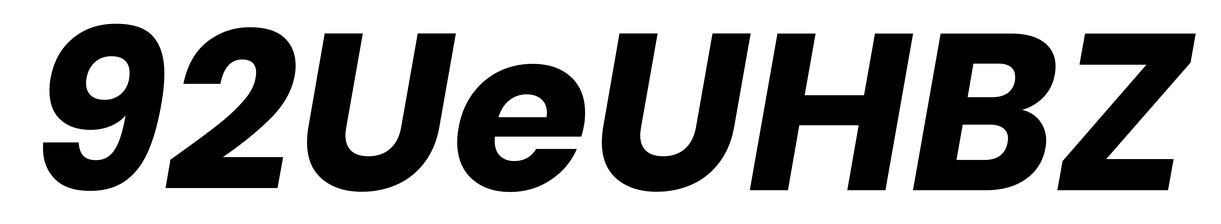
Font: Poppins-BoldItalic